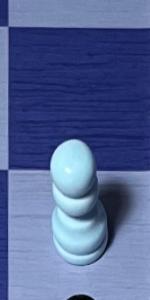
Label: Pawn_White